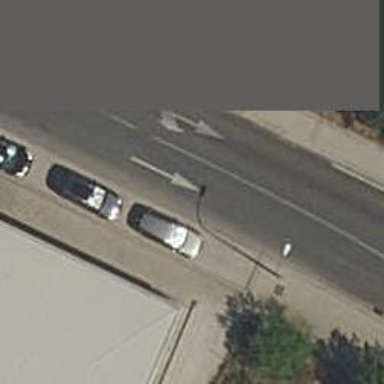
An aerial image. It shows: Road with traffic signals.